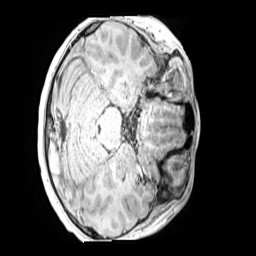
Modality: MP2RAGE
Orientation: axial
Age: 11
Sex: male
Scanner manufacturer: siemens
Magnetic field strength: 3 T
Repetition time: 4 s
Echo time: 0.00299 s